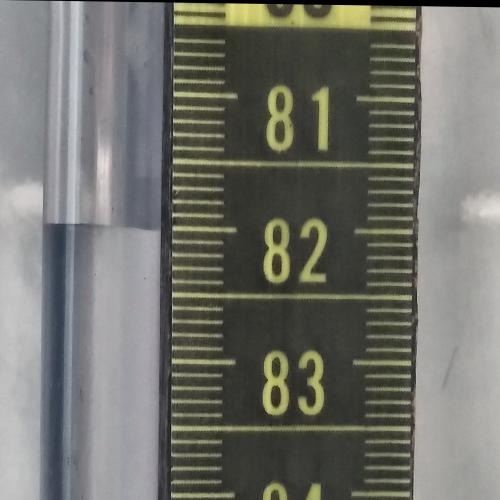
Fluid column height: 82.0 cm